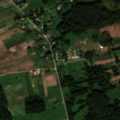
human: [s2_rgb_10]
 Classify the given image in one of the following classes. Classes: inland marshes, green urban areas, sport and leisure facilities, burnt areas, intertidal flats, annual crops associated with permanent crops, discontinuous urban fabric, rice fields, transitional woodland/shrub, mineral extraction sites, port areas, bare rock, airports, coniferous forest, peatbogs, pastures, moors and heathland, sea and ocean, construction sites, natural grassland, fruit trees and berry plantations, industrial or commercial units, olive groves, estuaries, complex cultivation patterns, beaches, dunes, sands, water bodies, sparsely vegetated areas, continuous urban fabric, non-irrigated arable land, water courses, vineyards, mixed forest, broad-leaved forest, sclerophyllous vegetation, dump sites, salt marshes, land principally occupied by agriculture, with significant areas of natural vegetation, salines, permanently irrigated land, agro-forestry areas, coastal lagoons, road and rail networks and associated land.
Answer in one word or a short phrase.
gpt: discontinuous urban fabric, non-irrigated arable land, complex cultivation patterns, land principally occupied by agriculture, with significant areas of natural vegetation, broad-leaved forest, mixed forest